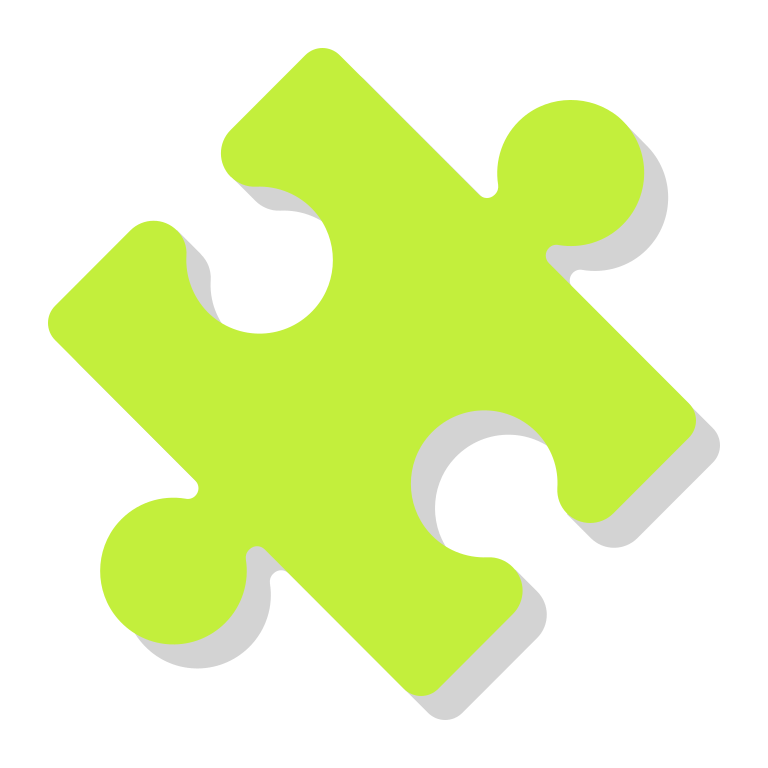
puzzle piece flat